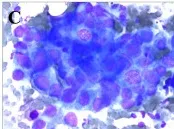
Brush Cytology, Histopathologic, and Immunohistochemical Examinations of Biopsy Tissue from Pulmonary Metastasis. Light microscope images of brush cytology. Cancer cells are visible. 200x.
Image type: pathology (immunostaining)